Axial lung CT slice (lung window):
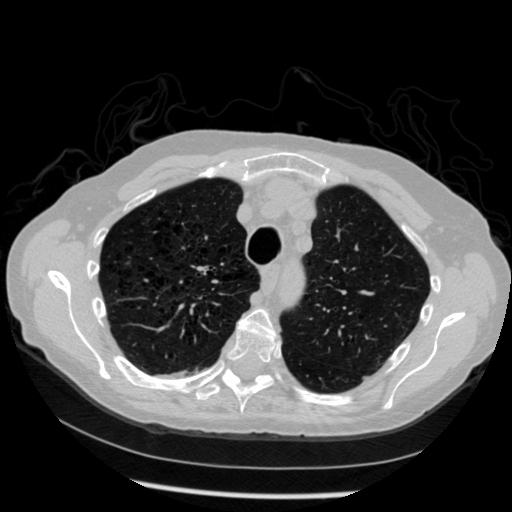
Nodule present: no